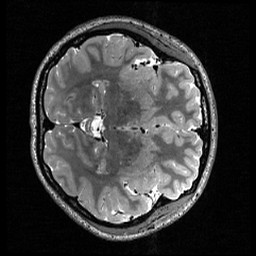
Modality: T2w
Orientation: axial
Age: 22
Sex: female
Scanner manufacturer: siemens
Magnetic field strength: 3 T
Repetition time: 3.2 s
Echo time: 0.56 s